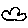
Label: cloud